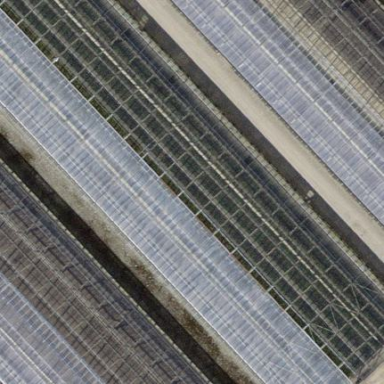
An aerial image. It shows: Greenhouse used for horticulture.